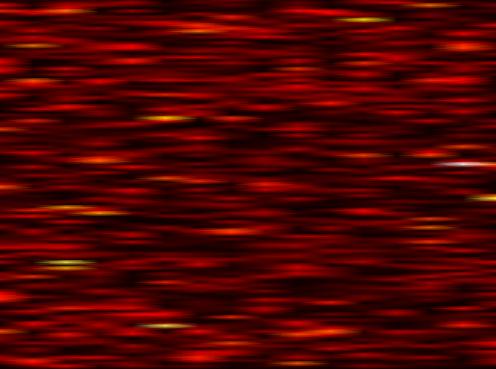
Label: WOLA